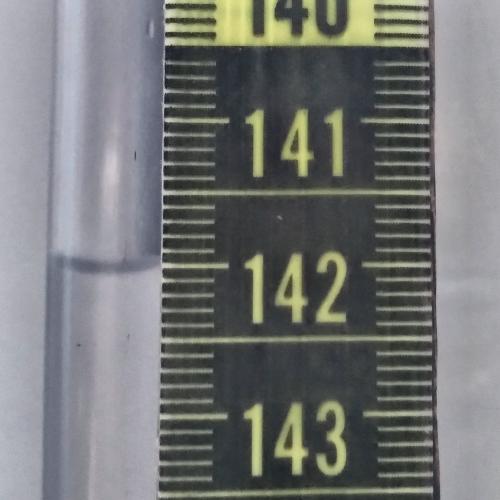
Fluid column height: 142.0 cm